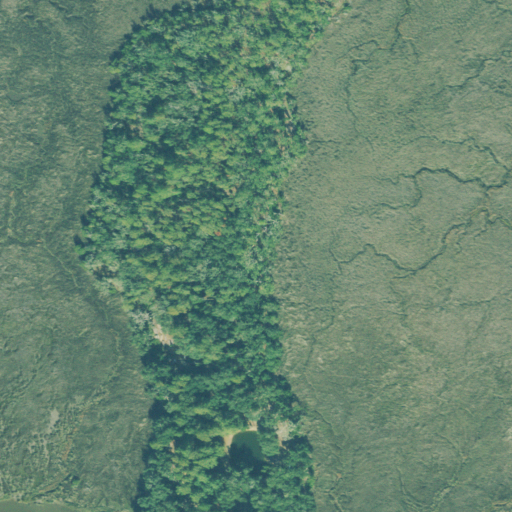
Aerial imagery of island in Georgia named May Hall Island containing herbaceous wetlands, evergreen forest, and woody wetlands